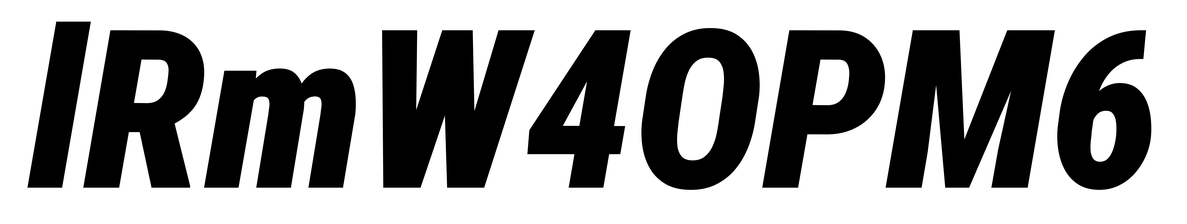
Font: Roboto-Italic_Condensed_Black_Italic